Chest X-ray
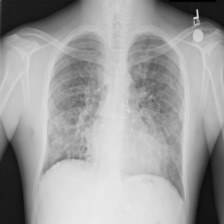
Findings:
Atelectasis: negative
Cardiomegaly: negative
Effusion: negative
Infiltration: negative
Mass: negative
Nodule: negative
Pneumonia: negative
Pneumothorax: negative
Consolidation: negative
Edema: negative
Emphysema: negative
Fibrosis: negative
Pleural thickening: negative
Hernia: negative